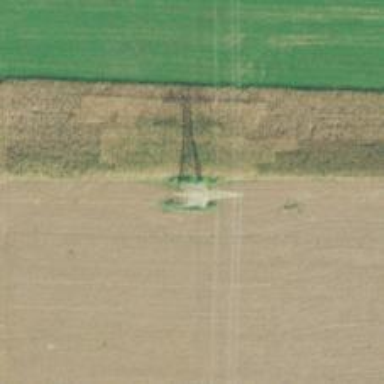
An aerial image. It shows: Lattice structure tower used for power transmission.